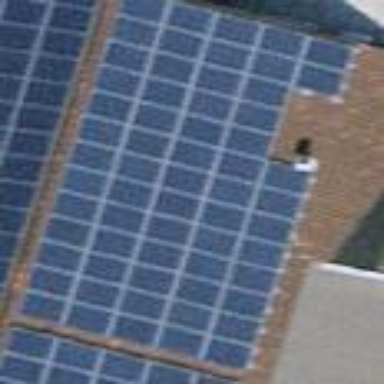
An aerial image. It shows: Solar power generator with photovoltaic panels.